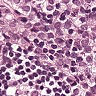
Metastatic tissue present: yes